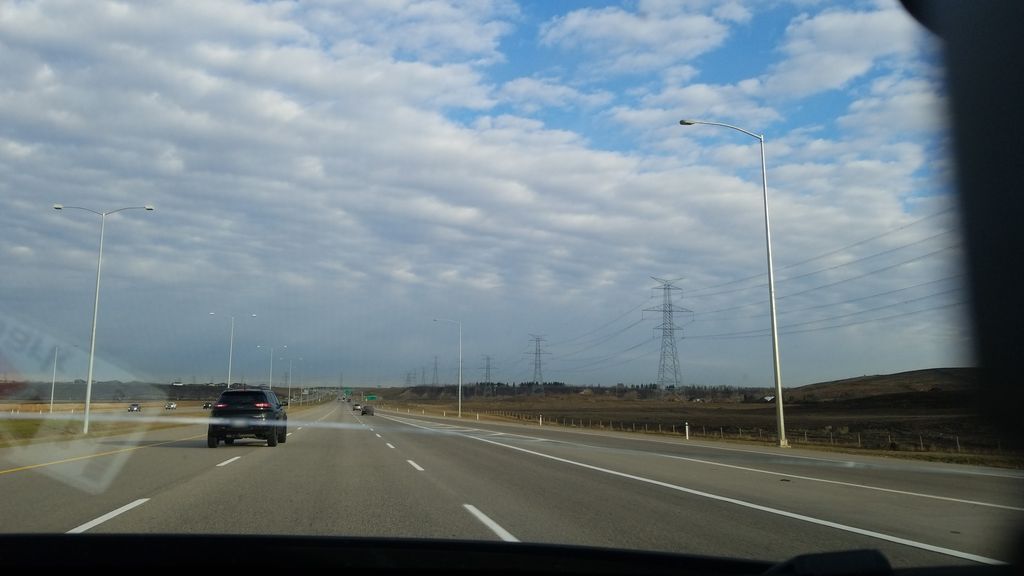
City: edmonton